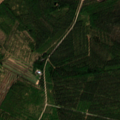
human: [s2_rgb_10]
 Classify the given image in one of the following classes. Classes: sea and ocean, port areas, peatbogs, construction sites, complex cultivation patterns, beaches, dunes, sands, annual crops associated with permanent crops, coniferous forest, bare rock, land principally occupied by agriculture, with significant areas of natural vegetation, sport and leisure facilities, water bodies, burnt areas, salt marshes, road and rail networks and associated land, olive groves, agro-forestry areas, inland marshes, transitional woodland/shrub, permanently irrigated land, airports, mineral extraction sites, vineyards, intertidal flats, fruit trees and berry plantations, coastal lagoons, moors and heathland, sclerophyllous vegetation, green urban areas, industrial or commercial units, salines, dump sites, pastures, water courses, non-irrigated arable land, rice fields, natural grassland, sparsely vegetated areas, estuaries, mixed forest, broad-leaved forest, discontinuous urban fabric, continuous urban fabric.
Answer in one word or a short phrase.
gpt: coniferous forest, mixed forest, transitional woodland/shrub